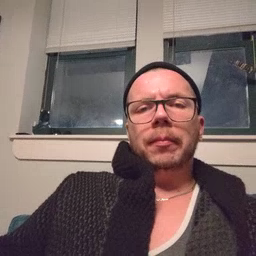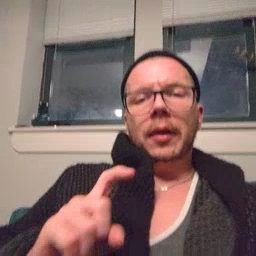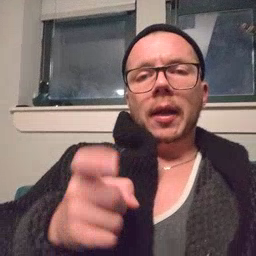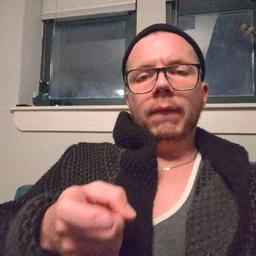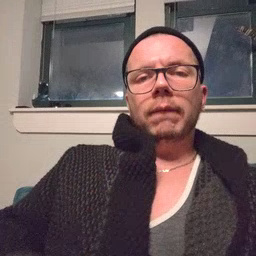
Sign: give